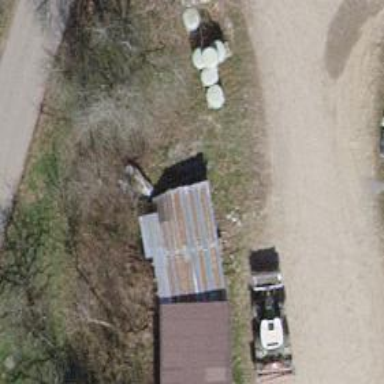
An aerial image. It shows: Farm shop.